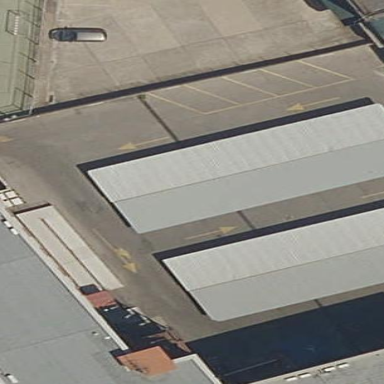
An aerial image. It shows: View of roof of building.